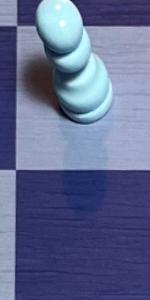
Label: Empty